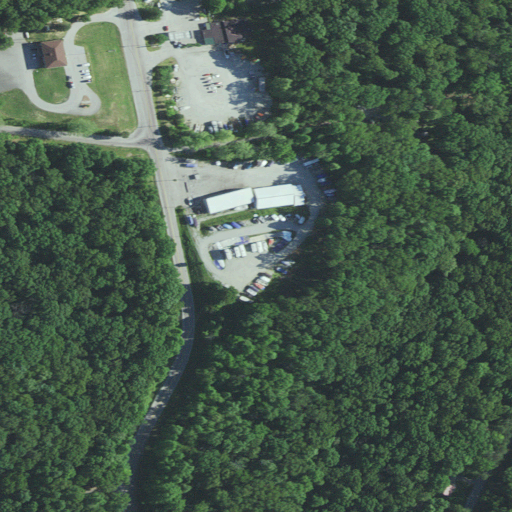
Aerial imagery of ridge(s) in Indiana named Rush Ridge containing deciduous forest, low intensity development, open development, barren land, medium intensity development, mixed forest, high intensity development, and grassland